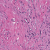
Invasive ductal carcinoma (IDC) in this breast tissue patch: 1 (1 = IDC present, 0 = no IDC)